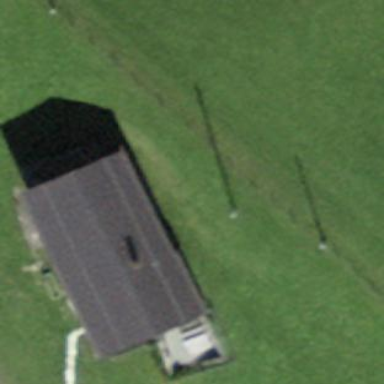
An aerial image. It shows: Farm building.